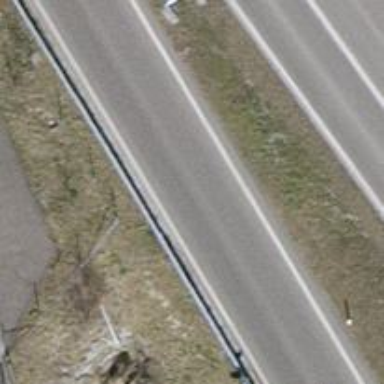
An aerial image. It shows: Asphalt trunk link highway that is part of motorroad.